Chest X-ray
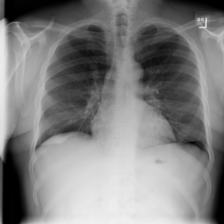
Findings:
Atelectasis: negative
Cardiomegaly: negative
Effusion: negative
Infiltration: negative
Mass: negative
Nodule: negative
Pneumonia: negative
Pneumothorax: negative
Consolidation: negative
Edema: negative
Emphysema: negative
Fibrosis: negative
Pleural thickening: negative
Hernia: negative